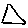
Label: triangle